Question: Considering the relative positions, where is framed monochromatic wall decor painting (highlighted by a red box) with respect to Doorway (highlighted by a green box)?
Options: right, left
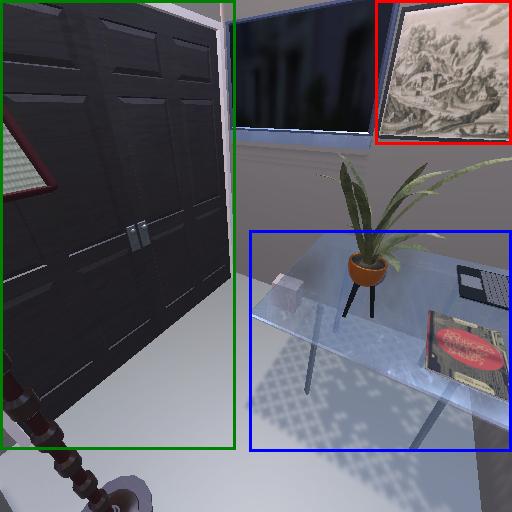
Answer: right